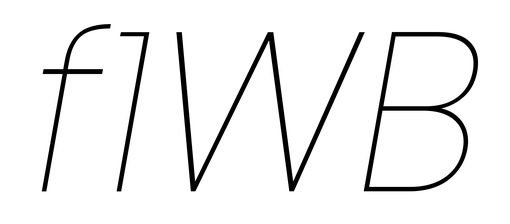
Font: Poppins-ThinItalic